【题型】解答题　【知识点】平面几何　【难度】easy
已知：如图, 在 $\triangle ABC$ 中, 点 $D$、$E$ 分别在边 $BC$、$AC$ 上, $AD$、$BE$ 相交于点 $F$, $\angle AFE = \angle ABC$, $AB^2 = AE \cdot AC$。

(1) 求证：$\triangle ABF \sim \triangle BCE$；

(2) 求证：$DF \cdot BC = DB \cdot CE$。
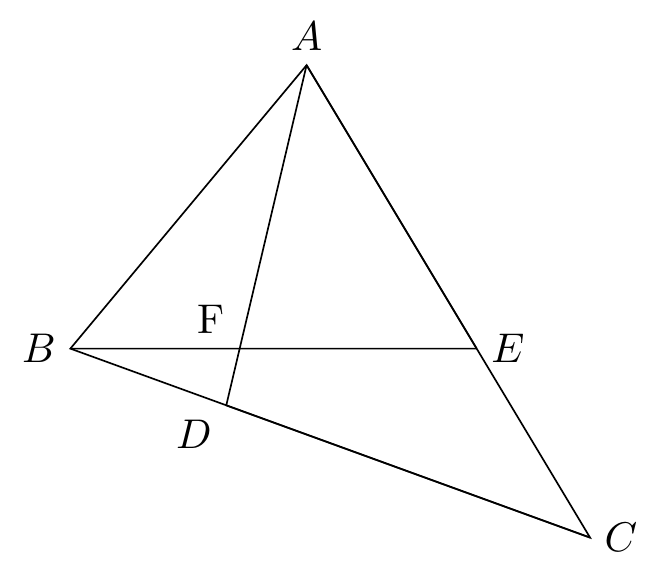
【解答】
证明：
(1) $\because AB^2 = AE \cdot AC$,

$\therefore \frac{AE}{AB} = \frac{AB}{AC}$,

$\because \angle BAE = \angle CAB$,

$\therefore \triangle ABE \sim \triangle ACB$,

$\therefore \angle ABF = \angle C$, $\angle ABC = \angle AEB$,

$\because \angle ABC = \angle AFE$,

$\therefore \angle AFE = \angle AEB$,

$\therefore 180^\circ - \angle AFE = 180^\circ - \angle AEB$, 即 $\angle AFB = \angle BEC$,

$\therefore \triangle ABF \sim \triangle BCE$；

(2) $\because \triangle ABF \sim \triangle BCE$,

$\therefore \frac{CE}{CB} = \frac{BF}{AB}$, $\angle CBE = \angle BAF$,

$\because \angle BDF = \angle ADB$,

$\therefore \triangle DBF \sim \triangle DAB$,

$\therefore \frac{BF}{AB} = \frac{DF}{DB}$,

$\therefore \frac{CE}{CB} = \frac{DF}{DB}$,

$\therefore DF \cdot BC = DB \cdot CE$。